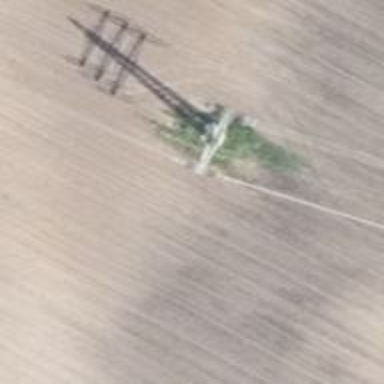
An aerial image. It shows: Power tower.